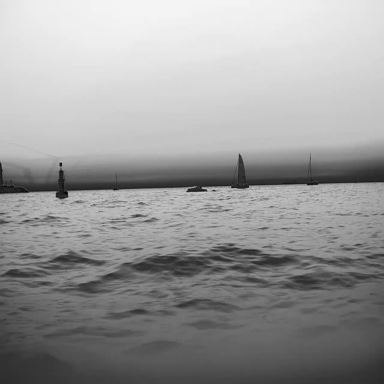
There is a canoe in the infrared image.